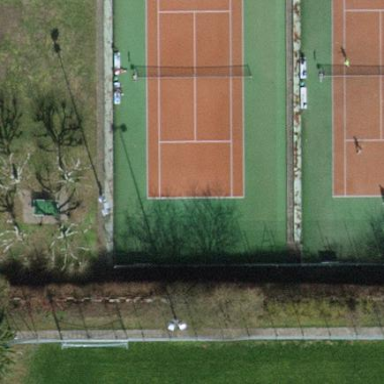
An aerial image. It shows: Tennis court on pitch.